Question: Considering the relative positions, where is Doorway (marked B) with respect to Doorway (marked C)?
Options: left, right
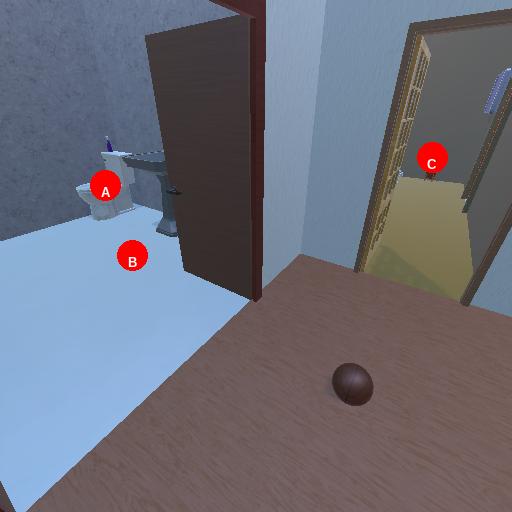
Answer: left